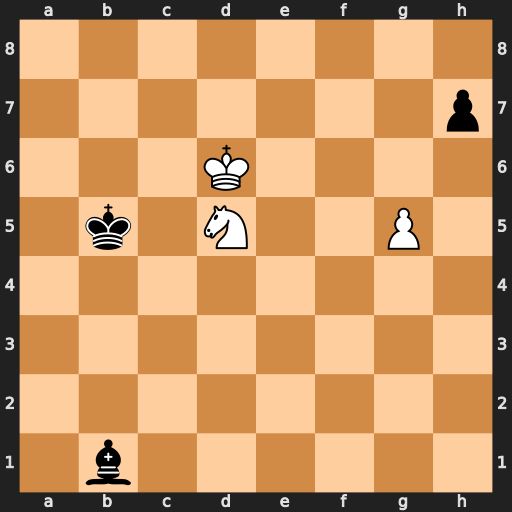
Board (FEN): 8/7p/3K4/1k1N2P1/8/8/8/1b6
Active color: w
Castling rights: -
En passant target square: -
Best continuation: Nc3+ Kc4 Nxb1